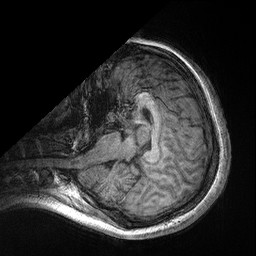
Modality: T1w
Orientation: axial
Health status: healthy
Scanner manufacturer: siemens
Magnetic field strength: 3 T
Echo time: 0.00298 s